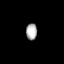
Tissue: prostate
Cell type: T cells
Senescence score: 0.7898
Nuclear area (px): 178
Mean DAPI intensity: 175.73